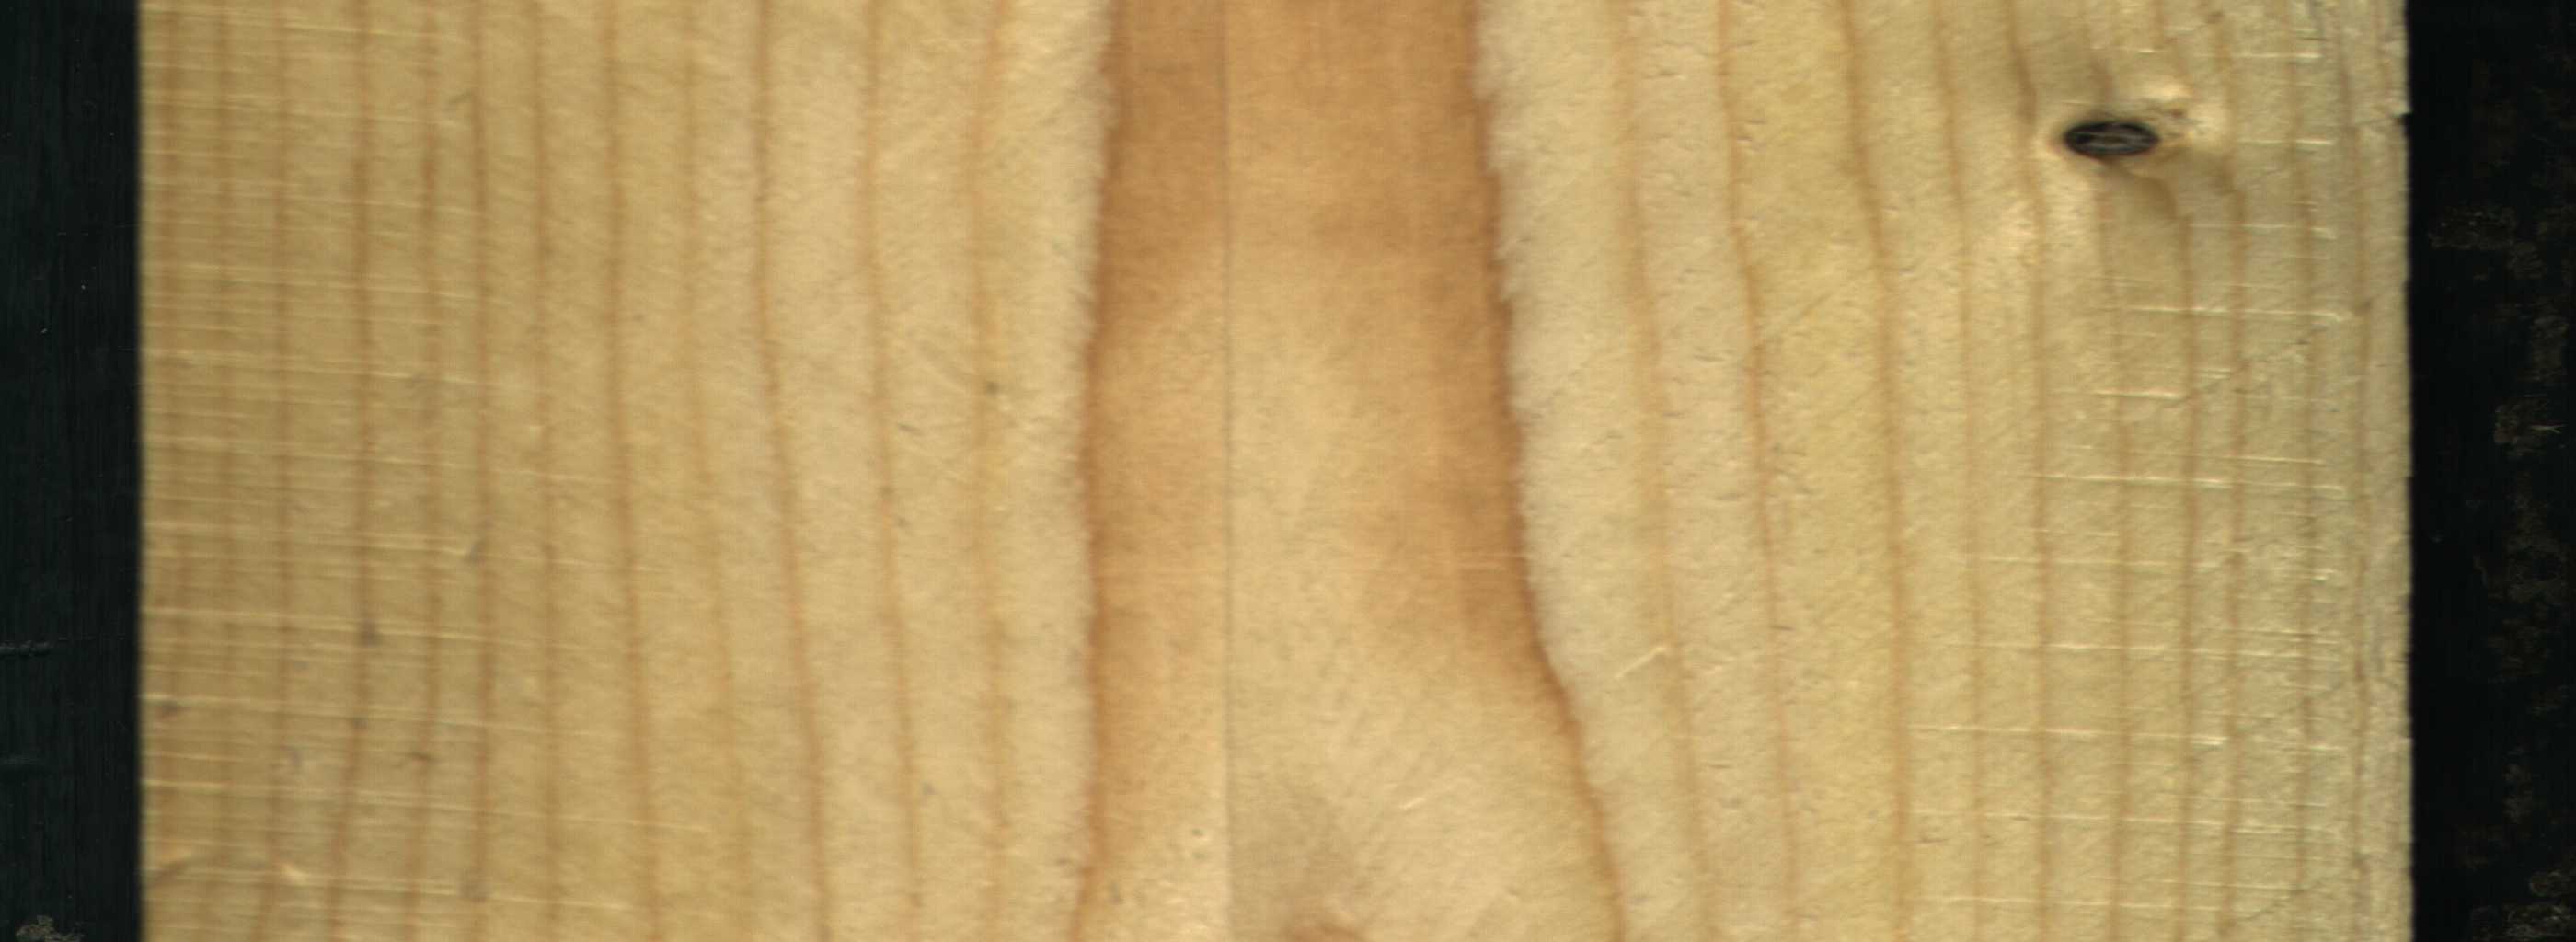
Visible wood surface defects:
Dead_Knot